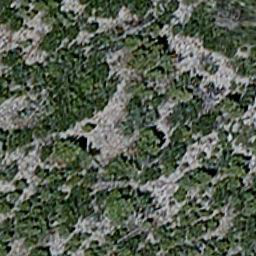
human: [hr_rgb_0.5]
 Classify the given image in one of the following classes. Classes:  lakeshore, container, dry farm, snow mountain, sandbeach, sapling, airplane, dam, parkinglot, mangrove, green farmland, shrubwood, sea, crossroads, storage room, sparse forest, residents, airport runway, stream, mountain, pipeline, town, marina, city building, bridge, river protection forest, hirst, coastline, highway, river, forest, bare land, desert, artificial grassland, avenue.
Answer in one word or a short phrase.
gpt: sparse forest